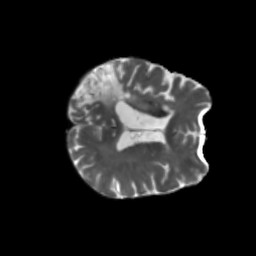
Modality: T2w
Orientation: axial
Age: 68
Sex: female
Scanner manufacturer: siemens
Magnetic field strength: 3 T
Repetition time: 5.25 s
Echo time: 0.08 s